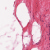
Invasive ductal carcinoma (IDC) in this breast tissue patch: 0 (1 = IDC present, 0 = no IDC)